Question: I need to scrape images and/or the urls of the images from a website for a client. I have a list of URLs that take you to a specific product page containing product images, product description...and so on (as shown below).
(using Firebox's website purely because it has a good example of my problem):
<URL>
<URL>
<URL>
If you go to one of these URLs you can see that the website shows a number of product images.
It is this larger dimension images that I require (typically around 980 x 980) that are displayed when you click to zoom the image rather than the smaller images (typically around 250 x 250) that are initially displayed when you go to the product page.

is because he displays large images on his website that are automatically scaled to 1200 x 1200 and when smaller images are used if they are not already this size it makes the image look blurry/pixelated.
How would I go about getting these larger dimension images from the site rather than the smaller ones?
I have looked at possible ways to do this using Perl (as this is what I know) such as Selenium, but cannot see a way it is possible to actually get the larger dimension images. This is a new topic to me.
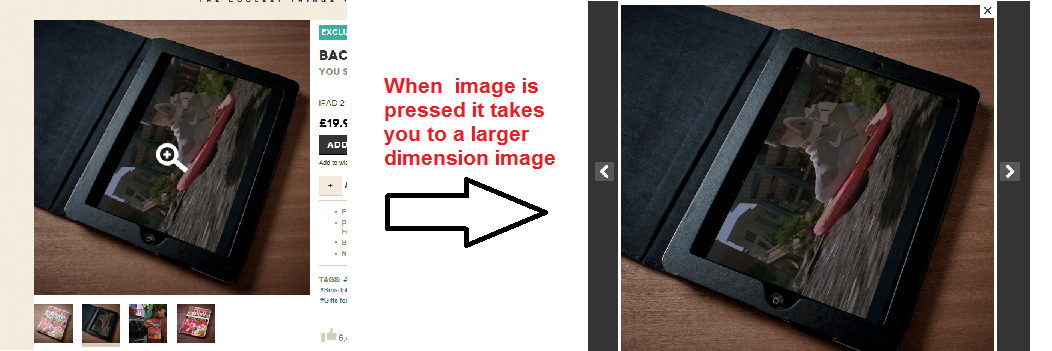
Answer: The problem is just about extracting the link to the large image from HTML source of the page.
If you view the HTML source of <URL> you can actually see the links to big images, see part of HTML below:
'''
<img class="extra_thumb" data-item="0" data-sku="sku14014" data-zoom-image="http://media.firebox.com/pic/p5773_column_grid_12.jpg" data-caption="" data-image="http://media.firebox.com/pic/p5773_column_grid_6.jpg" src="http://media.firebox.com/pic/p5773_column_grid_1.jpg"/>
'''
You can see the link to the large image in 'data-zoom-image' or 'data-image' so it's all about extracting it with regex. You can use Perl, Python or many other languages for this.
Here is a short Perl example:
'''
#!/usr/bin/perl
use strict;
use warnings;
use LWP::Simple;
use feature 'say';
use List::MoreUtils qw( uniq );
my $content = get('http://www.firebox.com/product/5773/Scientific-Spice-Rack?via=hp&s=1x1&t=random');
die "Couldn't get it!" unless defined $content;
my (@big_images) = $content =~ /data-zoom-image\="([^"]+?)"/g;
say for uniq @big_images;
'''
Above prints:
'''
http://media.firebox.com/pic/p5773_column_grid_12.jpg
http://media.firebox.com/pic/p5773_extra1_column_grid_12.jpg
http://media.firebox.com/pic/p5773_extra2_column_grid_12.jpg
http://media.firebox.com/pic/p5773_s14019_column_grid_12.jpg
http://media.firebox.com/pic/p5773_s14014_column_grid_12.jpg
'''